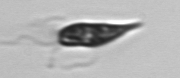
Label: Euglena